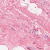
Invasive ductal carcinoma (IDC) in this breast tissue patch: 0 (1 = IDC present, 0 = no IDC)